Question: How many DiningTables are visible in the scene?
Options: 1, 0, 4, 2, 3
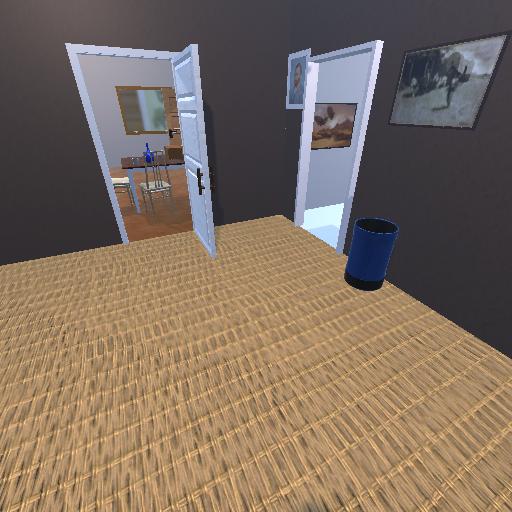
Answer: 1